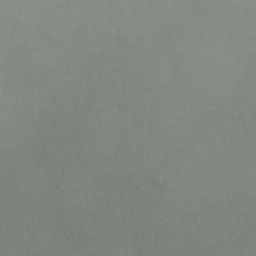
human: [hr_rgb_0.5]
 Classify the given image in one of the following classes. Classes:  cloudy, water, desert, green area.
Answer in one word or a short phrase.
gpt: cloudy